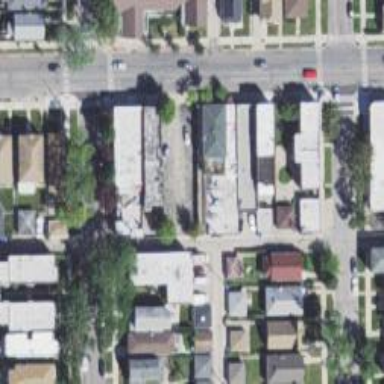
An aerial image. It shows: Alley classified as service road.